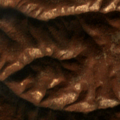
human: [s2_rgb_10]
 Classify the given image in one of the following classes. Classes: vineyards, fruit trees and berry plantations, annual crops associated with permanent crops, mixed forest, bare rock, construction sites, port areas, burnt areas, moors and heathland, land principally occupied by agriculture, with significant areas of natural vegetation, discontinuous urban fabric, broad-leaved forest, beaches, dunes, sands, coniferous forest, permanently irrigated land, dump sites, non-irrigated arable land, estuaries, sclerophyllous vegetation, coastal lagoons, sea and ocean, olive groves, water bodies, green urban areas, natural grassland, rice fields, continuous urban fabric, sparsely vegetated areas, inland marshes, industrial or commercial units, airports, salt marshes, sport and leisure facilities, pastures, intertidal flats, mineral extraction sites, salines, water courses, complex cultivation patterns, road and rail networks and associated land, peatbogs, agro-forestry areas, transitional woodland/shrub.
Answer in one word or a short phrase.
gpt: broad-leaved forest